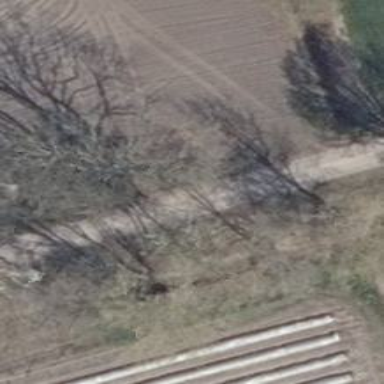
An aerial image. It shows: Row of trees in natural setting.